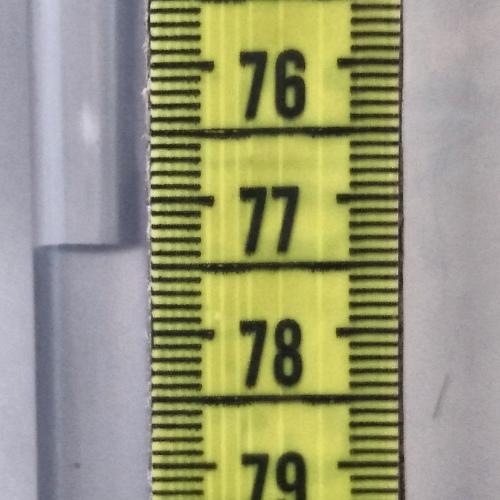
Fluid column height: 77.3 cm